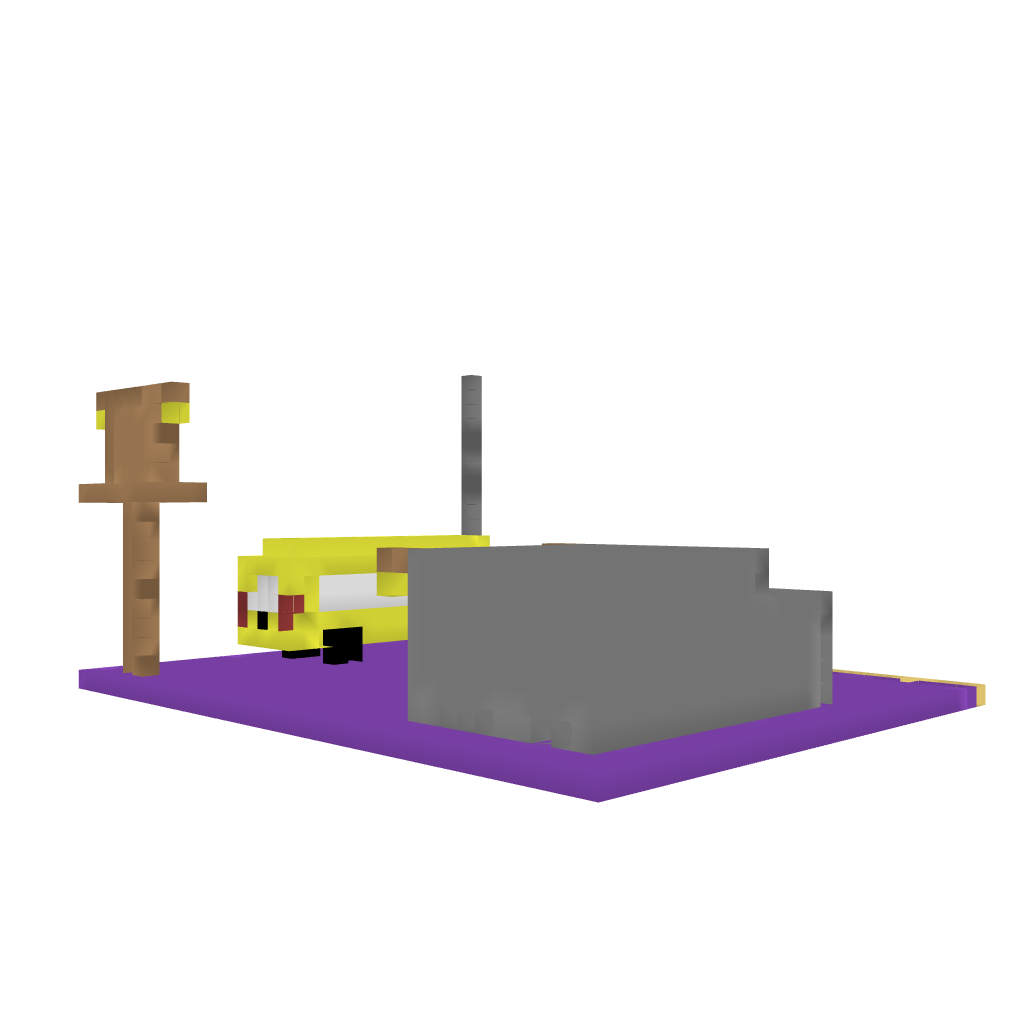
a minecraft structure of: School Bus bad low quality